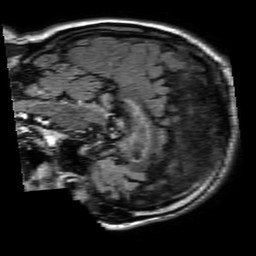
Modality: FLAIR
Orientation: sagittal
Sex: male
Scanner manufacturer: philips
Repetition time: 11 s
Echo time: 0.125 s